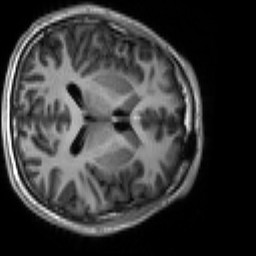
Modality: T1w
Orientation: axial
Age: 19
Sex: male
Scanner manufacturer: siemens
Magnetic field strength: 3 T
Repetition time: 2.3 s
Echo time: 0.00267 s